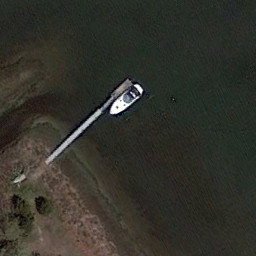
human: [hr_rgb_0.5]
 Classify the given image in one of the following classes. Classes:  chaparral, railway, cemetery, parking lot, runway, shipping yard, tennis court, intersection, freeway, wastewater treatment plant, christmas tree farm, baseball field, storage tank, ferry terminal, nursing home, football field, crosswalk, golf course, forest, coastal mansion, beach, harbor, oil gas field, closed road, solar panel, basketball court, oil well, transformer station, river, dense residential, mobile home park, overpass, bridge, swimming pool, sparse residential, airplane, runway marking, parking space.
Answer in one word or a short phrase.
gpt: ferry terminal